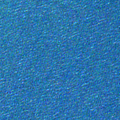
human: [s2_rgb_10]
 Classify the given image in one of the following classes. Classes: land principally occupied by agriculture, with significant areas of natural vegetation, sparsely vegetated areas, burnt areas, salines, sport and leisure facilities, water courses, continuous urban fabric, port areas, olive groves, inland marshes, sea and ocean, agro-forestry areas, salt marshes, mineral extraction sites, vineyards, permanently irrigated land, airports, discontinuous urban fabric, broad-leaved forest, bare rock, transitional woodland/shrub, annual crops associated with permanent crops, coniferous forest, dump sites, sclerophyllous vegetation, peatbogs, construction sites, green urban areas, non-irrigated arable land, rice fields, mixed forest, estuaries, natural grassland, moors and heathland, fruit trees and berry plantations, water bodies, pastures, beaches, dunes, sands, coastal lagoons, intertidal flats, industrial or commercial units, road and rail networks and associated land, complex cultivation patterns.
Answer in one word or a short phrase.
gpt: sea and ocean